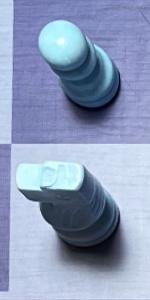
Label: Knight_White